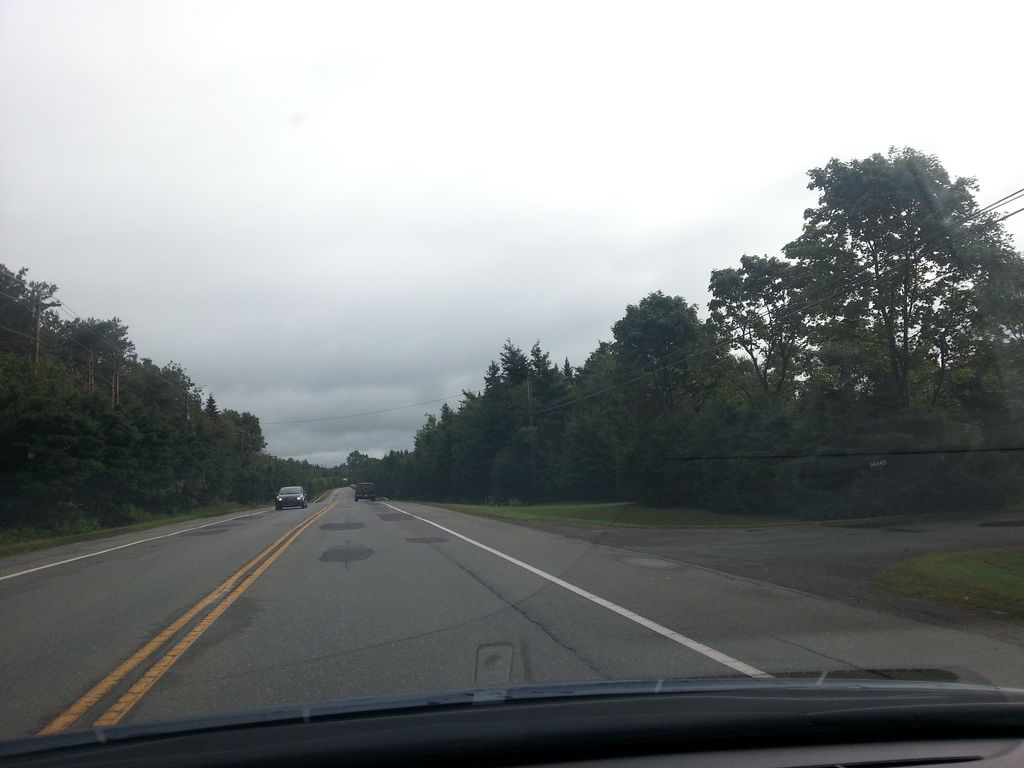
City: charlottetown